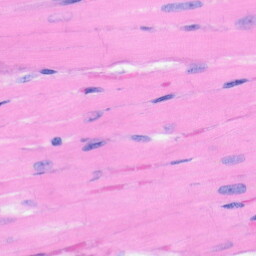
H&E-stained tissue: Heart